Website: macys
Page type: customer-info-address
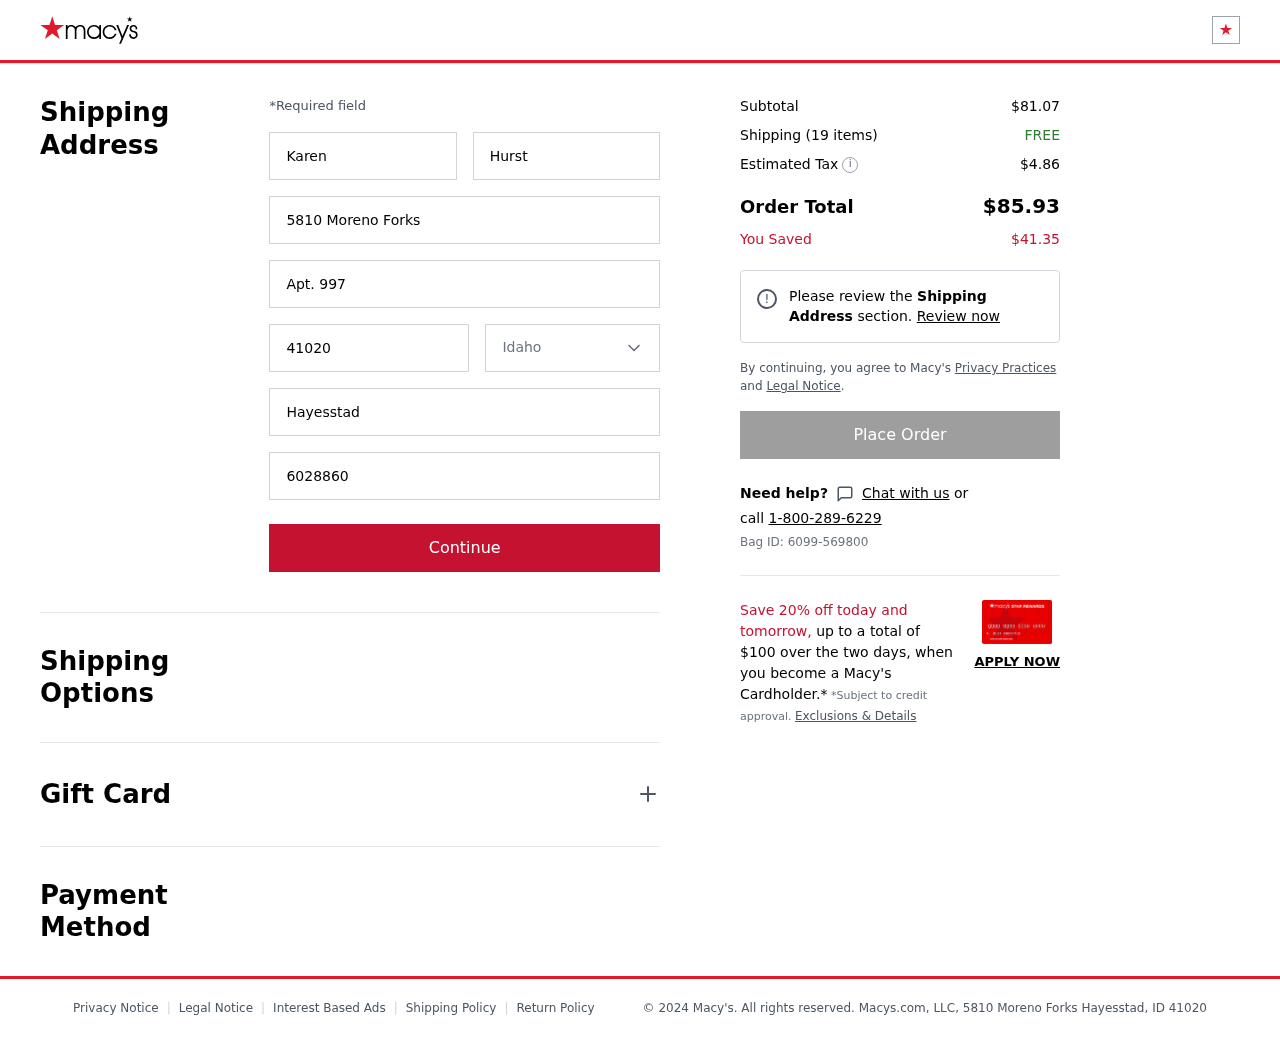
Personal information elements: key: PII_CITY
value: Hayesstad
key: PII_FIRSTNAME
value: Karen
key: PII_LASTNAME
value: Hurst
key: PII_PHONE
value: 6028860027
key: PII_POSTCODE
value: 41020
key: PII_STATE
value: Idaho
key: PII_STREET
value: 5810 Moreno Forks
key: PII_STREET2
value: Apt. 997
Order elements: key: ORDER_SUBTOTAL
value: $81.07
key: ORDER_NUM_ITEMS
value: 19
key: ORDER_SHIPPING_COST
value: FREE
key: ORDER_TAX
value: $4.86
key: ORDER_TOTAL
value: $85.93
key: ORDER_SAVINGS
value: $41.35
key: ORDER_BAG_ID
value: Bag ID: 6099-569800